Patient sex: F
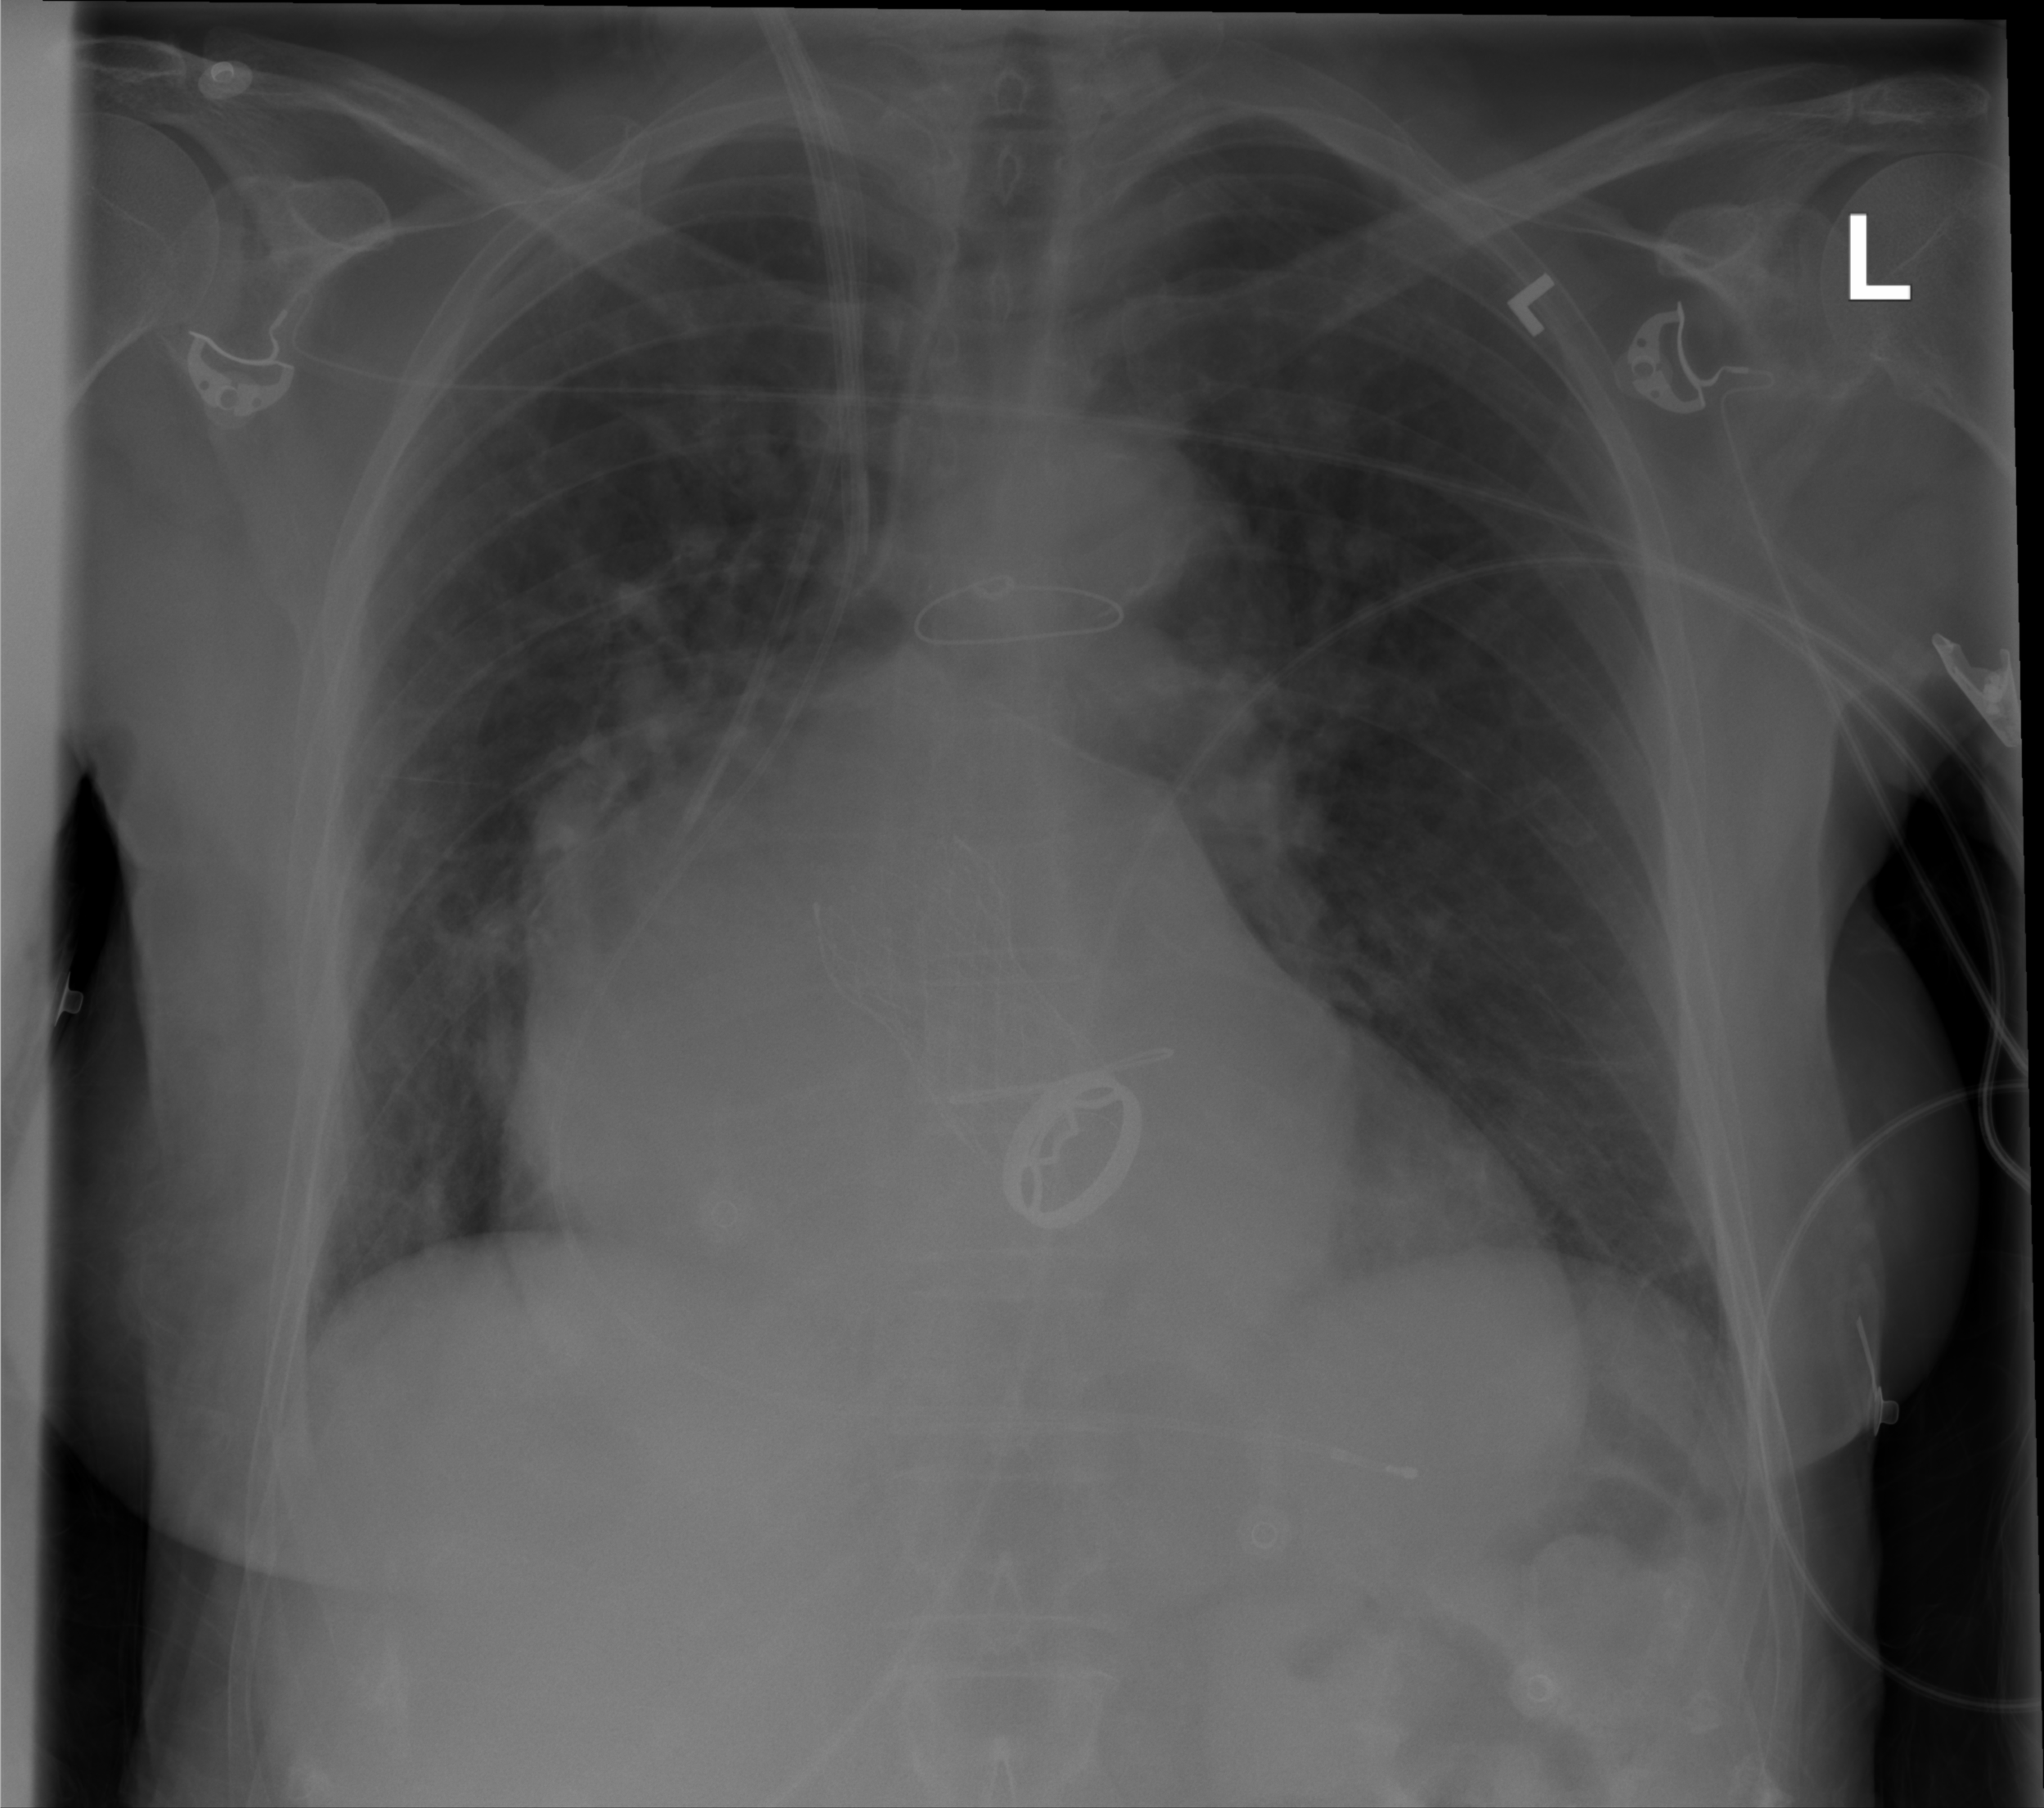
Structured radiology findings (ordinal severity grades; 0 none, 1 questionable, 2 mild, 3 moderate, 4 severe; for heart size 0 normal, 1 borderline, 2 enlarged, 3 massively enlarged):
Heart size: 2
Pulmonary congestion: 1
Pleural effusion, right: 0
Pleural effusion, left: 0
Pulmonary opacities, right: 0
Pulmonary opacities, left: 0
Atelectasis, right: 0
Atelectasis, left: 0